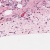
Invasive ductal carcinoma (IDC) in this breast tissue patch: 0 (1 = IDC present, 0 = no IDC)